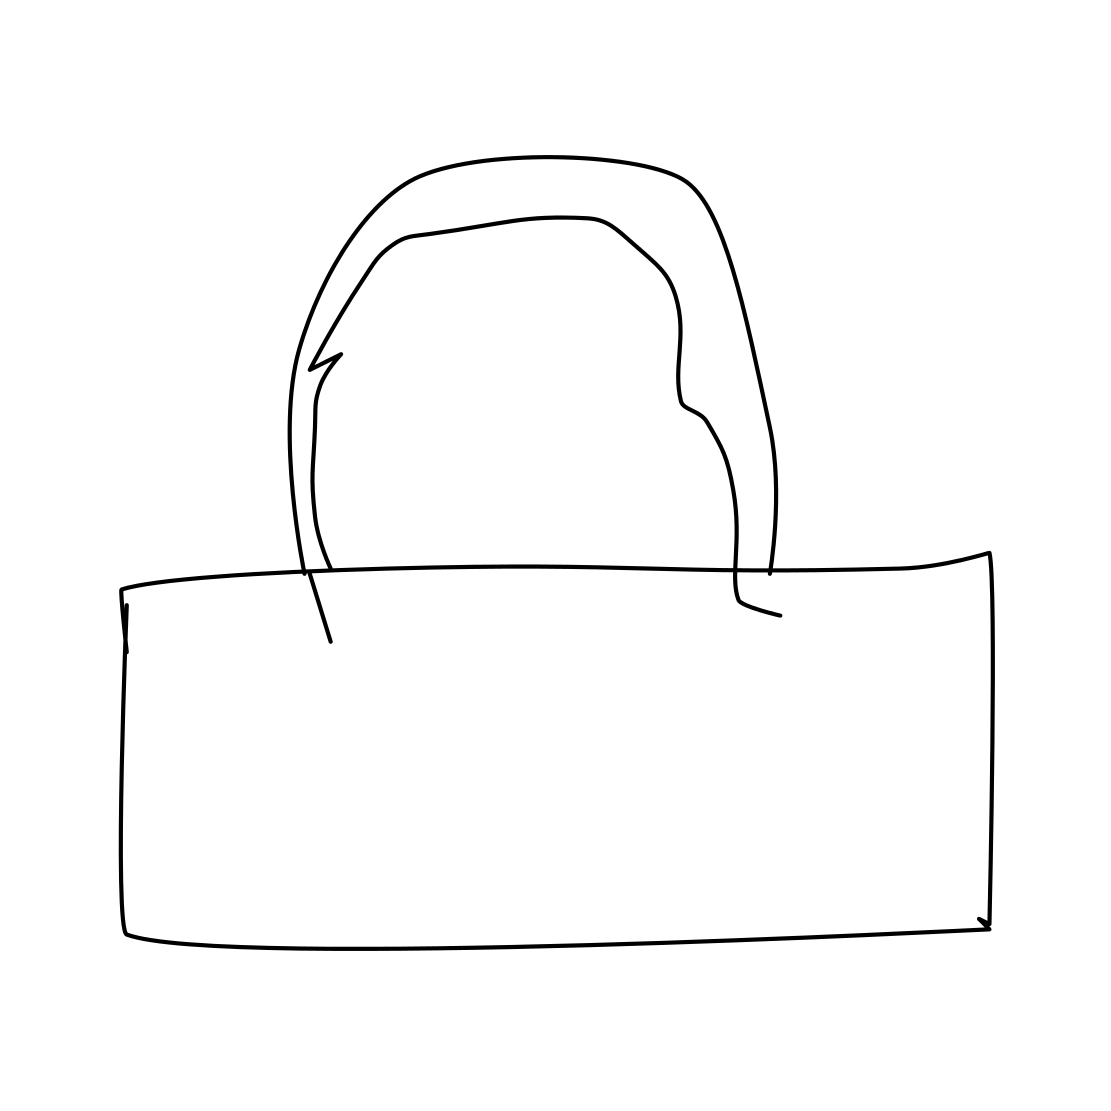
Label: purse